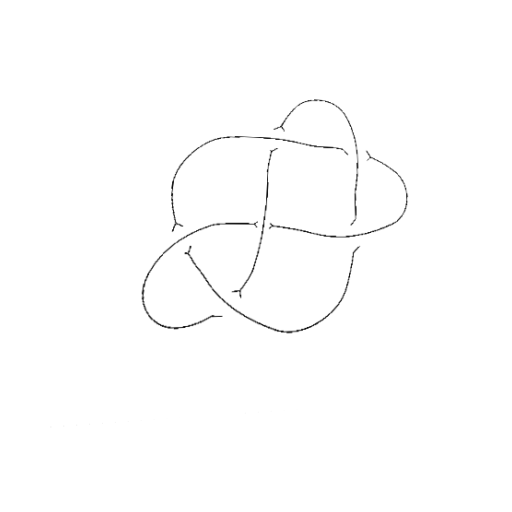
Crossing number: 6